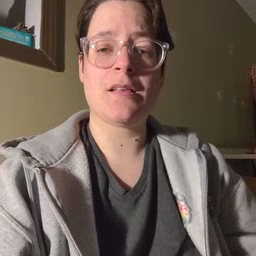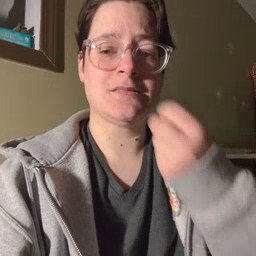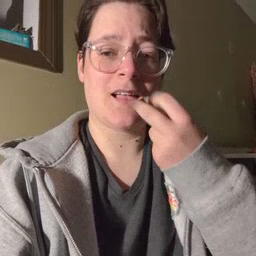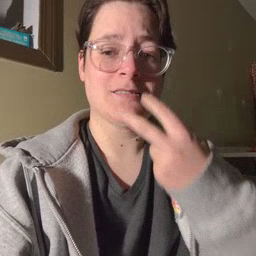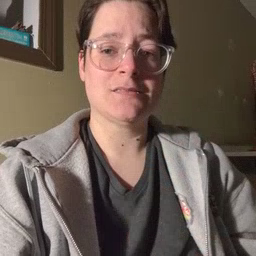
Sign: snack